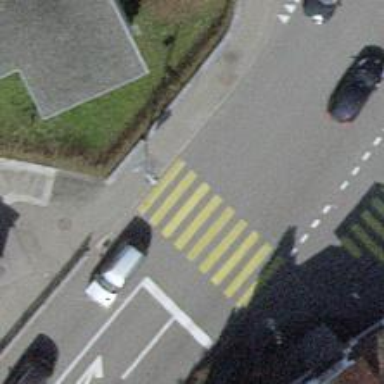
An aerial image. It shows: Road crossing with traffic signals.